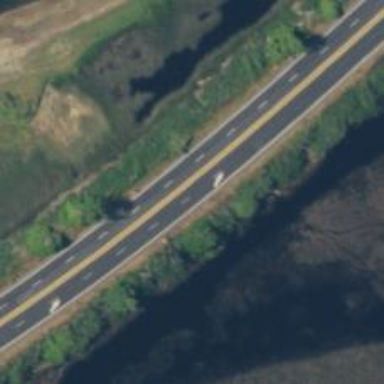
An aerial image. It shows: Trunk highway.